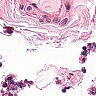
Metastatic tissue present: no